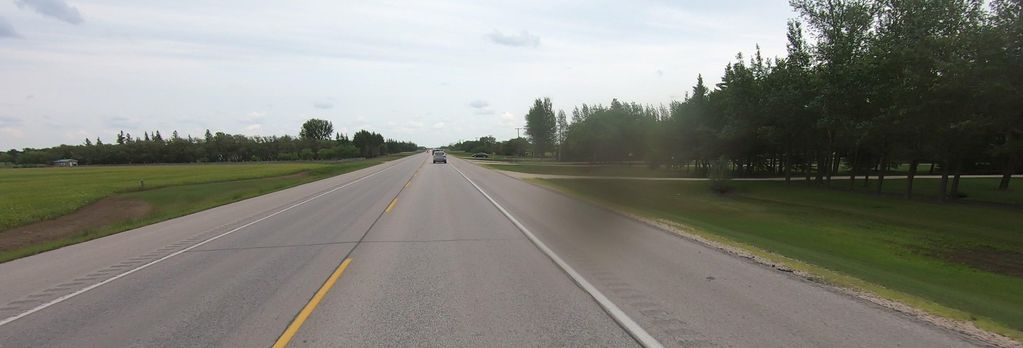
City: winnipeg